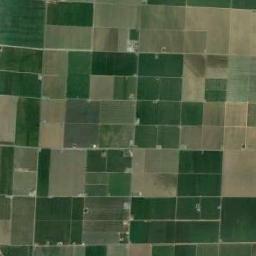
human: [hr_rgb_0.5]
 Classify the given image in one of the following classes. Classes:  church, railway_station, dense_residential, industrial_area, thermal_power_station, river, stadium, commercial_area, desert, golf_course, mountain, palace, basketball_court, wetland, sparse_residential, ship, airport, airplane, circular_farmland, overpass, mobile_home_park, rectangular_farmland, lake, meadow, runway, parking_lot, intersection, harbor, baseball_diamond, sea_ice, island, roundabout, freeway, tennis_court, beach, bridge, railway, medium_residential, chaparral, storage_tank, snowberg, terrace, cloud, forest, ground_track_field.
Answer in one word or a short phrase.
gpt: rectangular_farmland